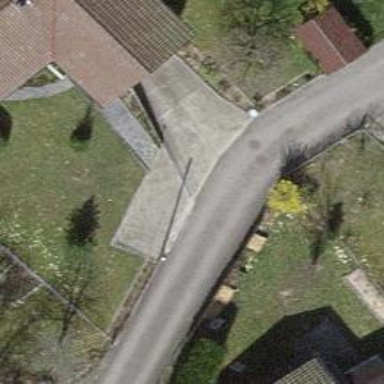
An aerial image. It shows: Alleyway designated as service road.